Question: I have an ASP.NET AJAX page that for some reason on the LIVE version it is getting a 6 second pause in the javascript used by asp.net for it's ajax capabilities. This is not happening on the local copy.
Here is a picture of the hang time and the ScriptResource.axd scripts that seem to be causing it.
Anybody know what's going on?
Here's a link to a bigger photo
<URL>
Thanks,
Thomas

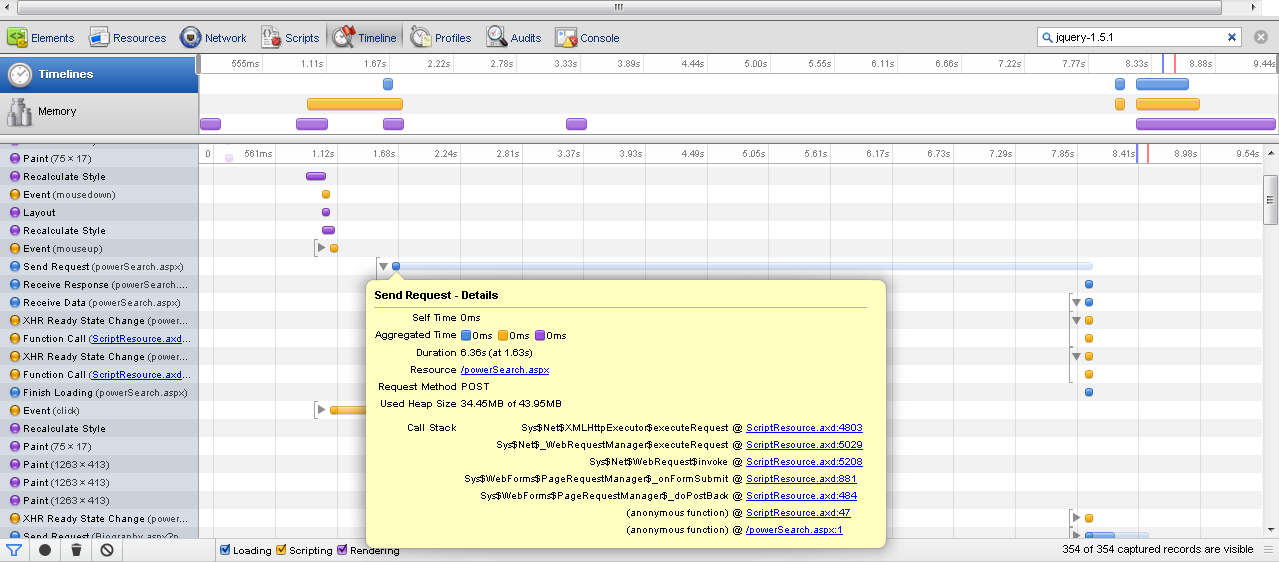
Answer: obviously you are using Ajax. Is there any "special" resource loaded in powerSearch.aspx? Also, please trace the scripts executed when going through that page. If some of them has to wait until the page is ready, and the page is taking time to load (due to a missing, or big resource) then you have to wait the six seconds. Hope that helps,